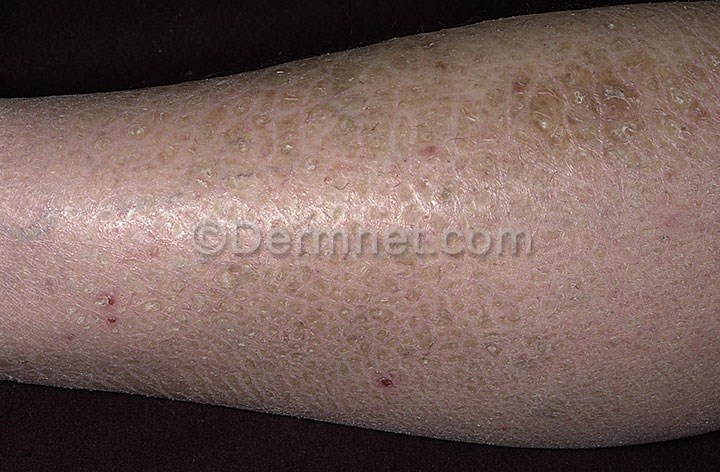
Disease: Atopic Dermatitis Photos